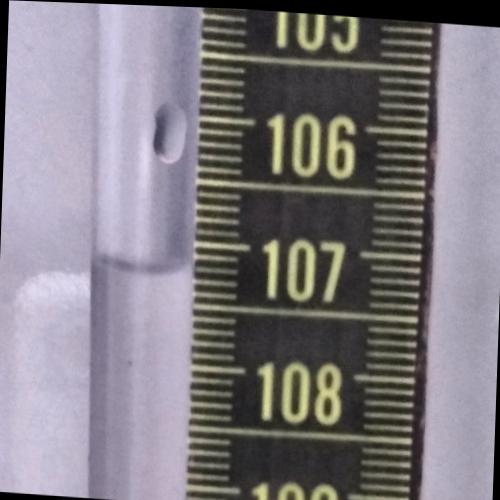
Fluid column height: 107.2 cm